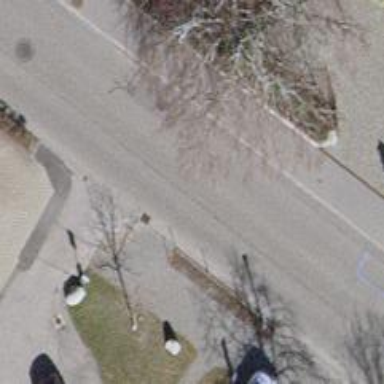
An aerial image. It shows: Unmarked crossing on the road.